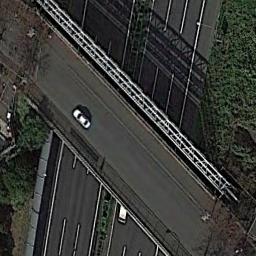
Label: overpass